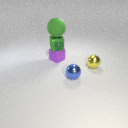
small green metal cube above small purple rubber cube